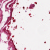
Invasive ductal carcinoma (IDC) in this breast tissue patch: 0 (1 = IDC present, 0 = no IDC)